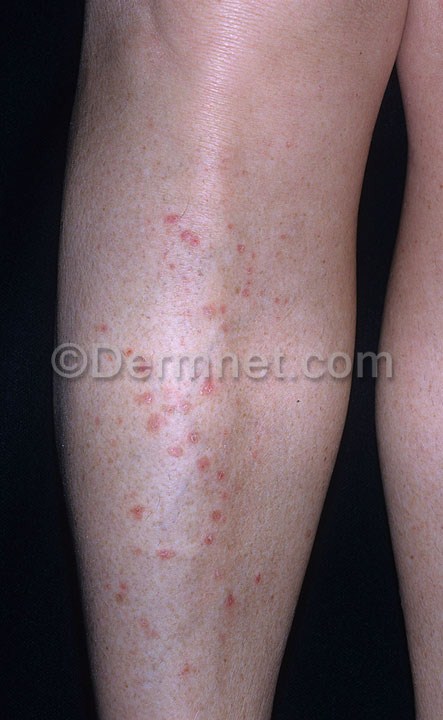
Disease: Scabies Lyme Disease and other Infestations and Bites